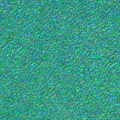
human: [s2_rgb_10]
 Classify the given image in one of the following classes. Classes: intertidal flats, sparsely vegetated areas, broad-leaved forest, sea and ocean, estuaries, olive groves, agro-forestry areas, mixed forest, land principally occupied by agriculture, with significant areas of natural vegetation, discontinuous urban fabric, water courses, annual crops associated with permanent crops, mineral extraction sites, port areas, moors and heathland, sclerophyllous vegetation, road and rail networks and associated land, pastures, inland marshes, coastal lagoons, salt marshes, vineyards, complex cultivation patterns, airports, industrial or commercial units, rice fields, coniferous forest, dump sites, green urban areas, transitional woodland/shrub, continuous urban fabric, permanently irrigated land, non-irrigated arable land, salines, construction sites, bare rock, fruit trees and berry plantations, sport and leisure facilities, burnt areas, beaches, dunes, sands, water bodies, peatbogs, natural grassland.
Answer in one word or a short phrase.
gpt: sea and ocean